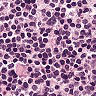
Metastatic tissue present: yes